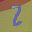
Label: 2